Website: apple
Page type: cross-sells
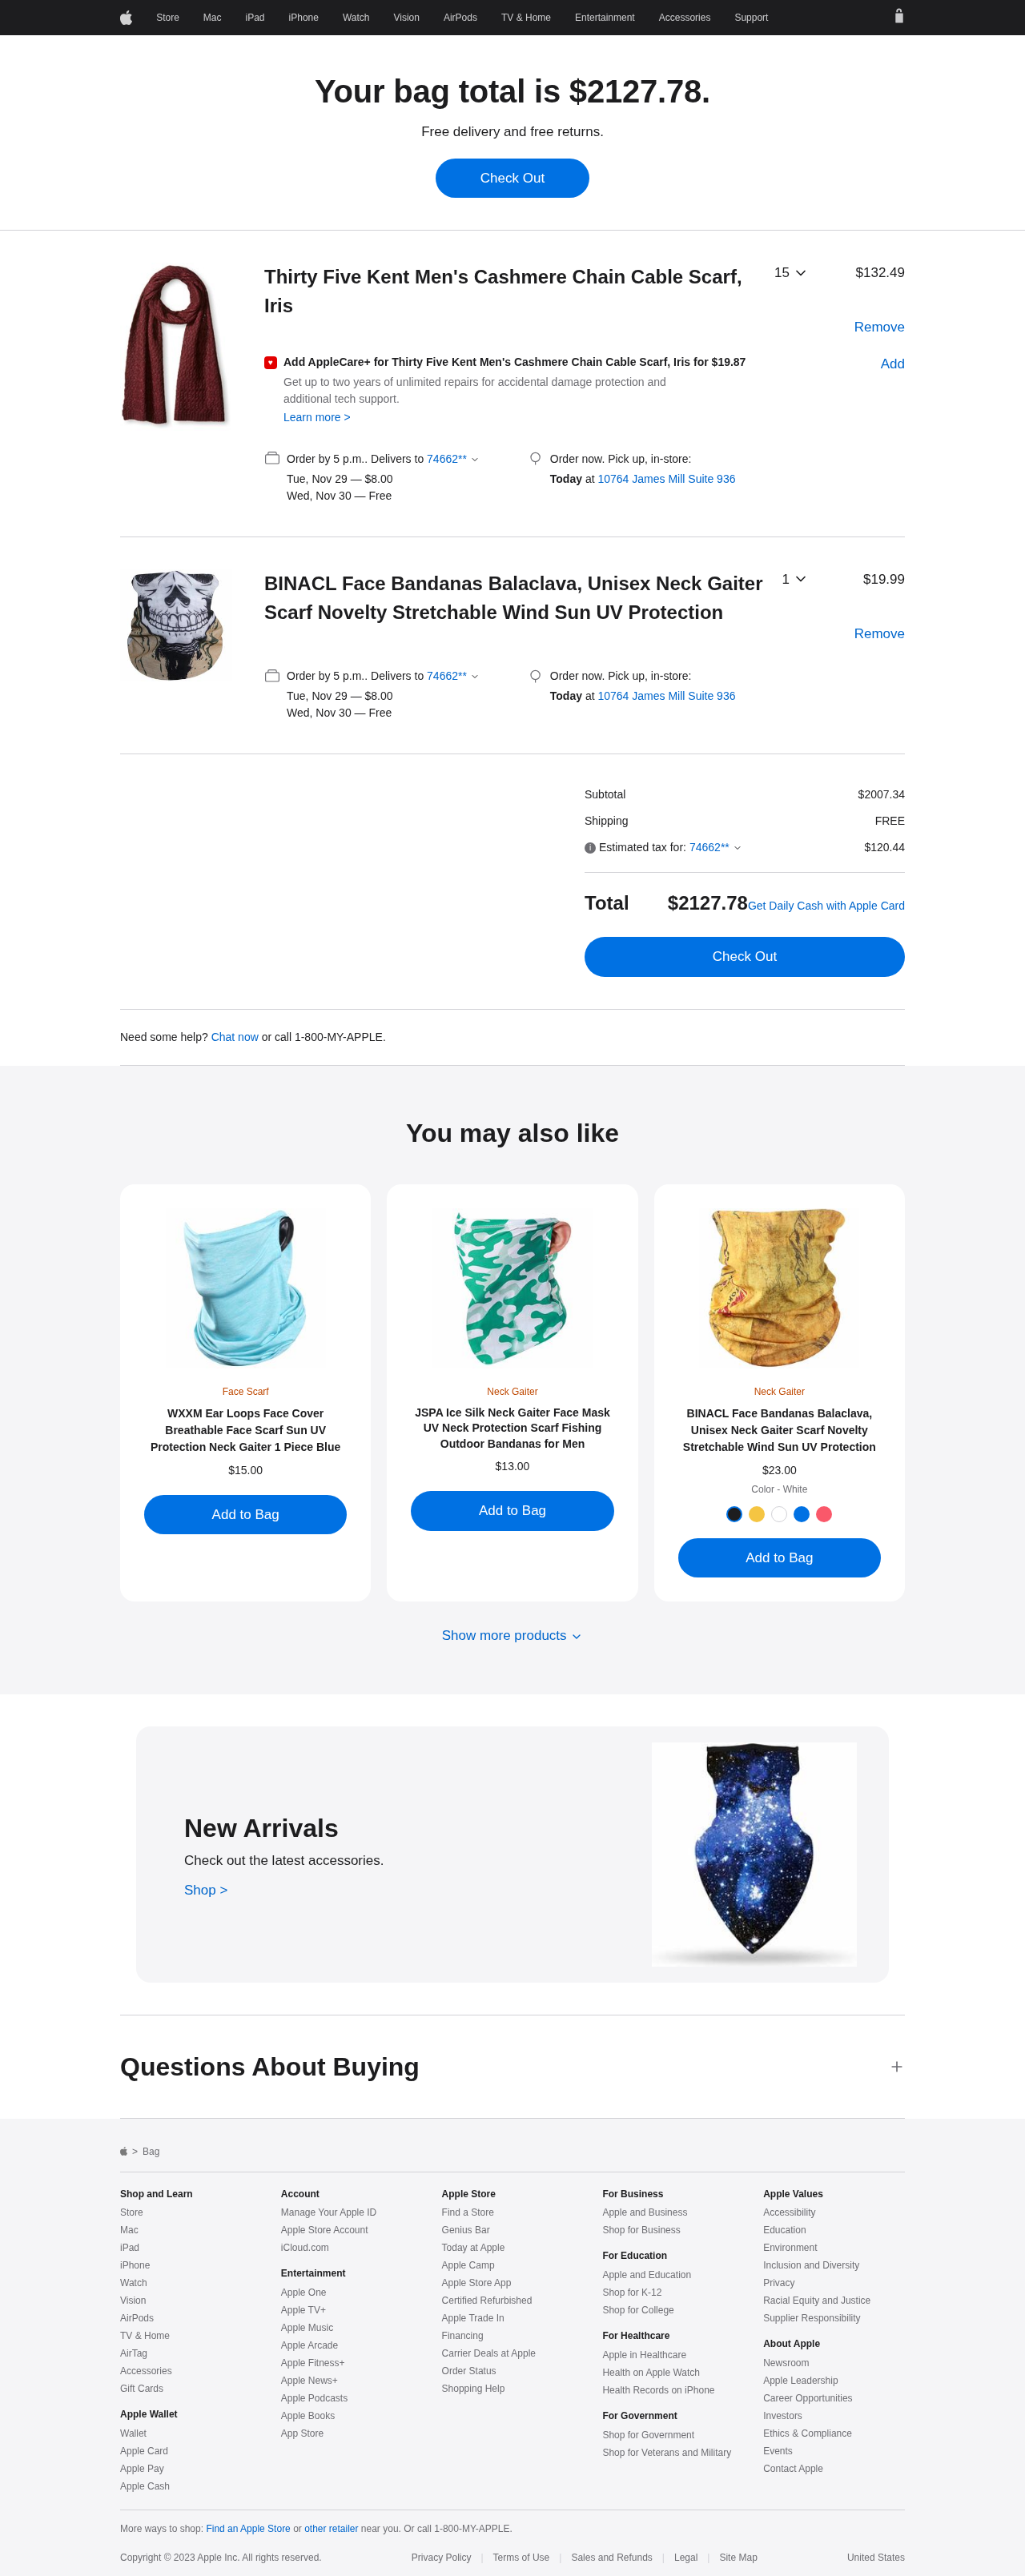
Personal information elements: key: PII_LOCATION1_STREET
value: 10764 James Mill Suite 936
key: PII_POSTCODE
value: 74662
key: PII_POSTCODE2
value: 74662
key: PII_POSTCODE_FULL
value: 74662
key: PII_POSTCODE_NUMERIC
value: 74662
Product elements: key: PRODUCT1_NAME
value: Thirty Five Kent Men's Cashmere Chain Cable Scarf, Iris
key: PRODUCT1_PRICE
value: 132.49
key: PRODUCT1_QUANTITY
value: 15
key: PRODUCT2_NAME
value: BINACL Face Bandanas Balaclava, Unisex Neck Gaiter Scarf Novelty Stretchable Wind Sun UV Protection
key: PRODUCT2_PRICE
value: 19.99
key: PRODUCT2_QUANTITY
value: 1
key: PRODUCT3_ITEM_CATEGORY
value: Face Scarf
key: PRODUCT3_NAME
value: WXXM Ear Loops Face Cover Breathable Face Scarf Sun UV Protection Neck Gaiter 1 Piece Blue
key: PRODUCT3_PRICE
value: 15
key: PRODUCT4_ITEM_CATEGORY
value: Neck Gaiter
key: PRODUCT4_NAME
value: JSPA Ice Silk Neck Gaiter Face Mask UV Neck Protection Scarf Fishing Outdoor Bandanas for Men
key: PRODUCT4_PRICE
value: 13
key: PRODUCT5_ITEM_CATEGORY
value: Neck Gaiter
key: PRODUCT5_NAME
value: BINACL Face Bandanas Balaclava, Unisex Neck Gaiter Scarf Novelty Stretchable Wind Sun UV Protection
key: PRODUCT5_PRICE
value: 23
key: PRODUCT1_NAME2
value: Thirty Five Kent Men's Cashmere Chain Cable Scarf, Iris
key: PRODUCT1_APPLECARE_PRICE
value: $19.87
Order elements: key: ORDER_TOTAL
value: $2127.78
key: ORDER_DELIVERY_DATE
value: Tue, Nov 29
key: ORDER_DELIVERY_DATE2
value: Wed, Nov 30
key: ORDER_DELIVERY_DATE3
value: Tue, Nov 29
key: ORDER_DELIVERY_DATE4
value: Wed, Nov 30
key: ORDER_SUBTOTAL
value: $2007.34
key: ORDER_SHIPPING_COST
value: FREE
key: ORDER_TAX
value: $120.44
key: ORDER_TOTAL2
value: $2127.78